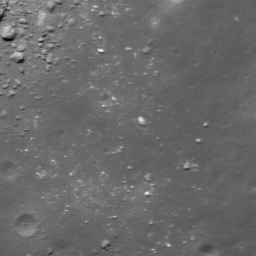
Host type: background_regolith
Lunar coordinates: latitude nan, longitude nan